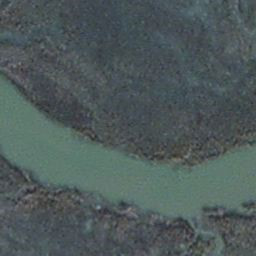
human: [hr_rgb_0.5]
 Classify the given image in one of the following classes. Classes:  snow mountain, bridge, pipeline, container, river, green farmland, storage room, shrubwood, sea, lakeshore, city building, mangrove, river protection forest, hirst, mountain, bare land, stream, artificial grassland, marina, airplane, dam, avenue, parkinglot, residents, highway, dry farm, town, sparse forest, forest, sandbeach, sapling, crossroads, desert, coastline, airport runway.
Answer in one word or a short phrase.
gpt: stream